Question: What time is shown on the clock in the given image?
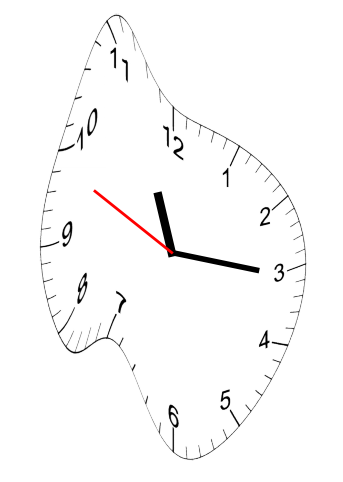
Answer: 11:15:49